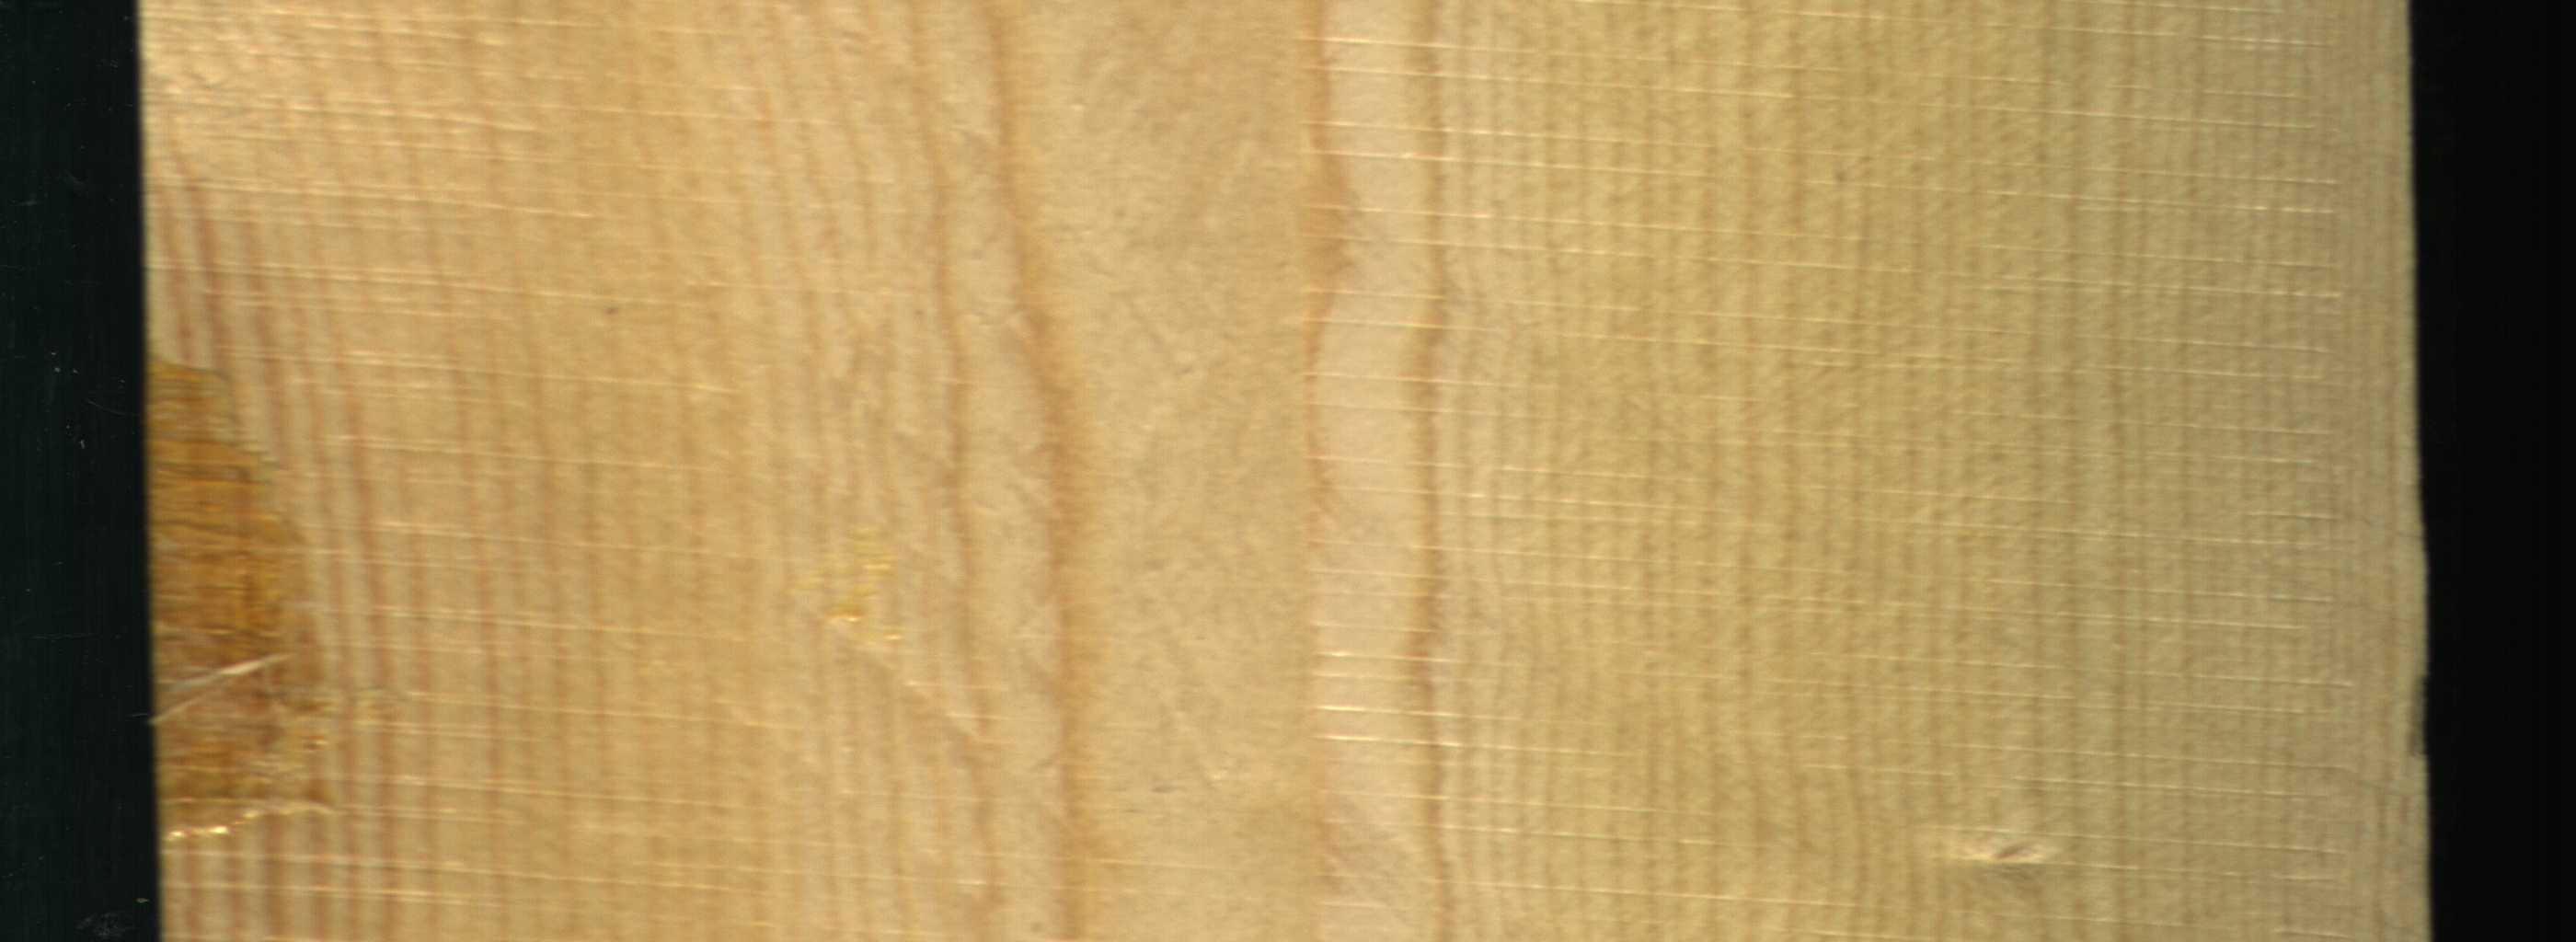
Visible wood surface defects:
resin